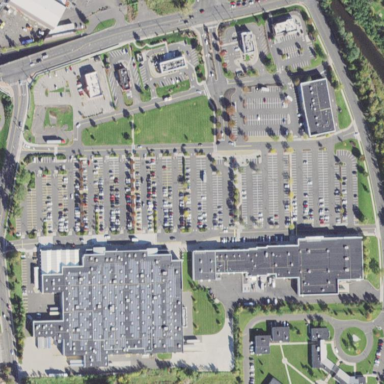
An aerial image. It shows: Retail area.